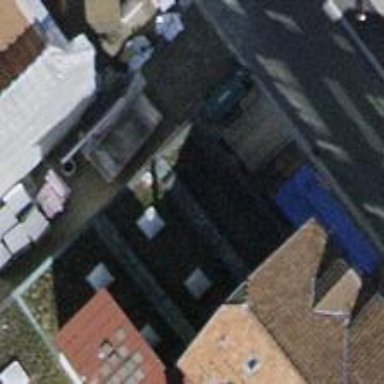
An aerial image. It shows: Workshop.